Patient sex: M
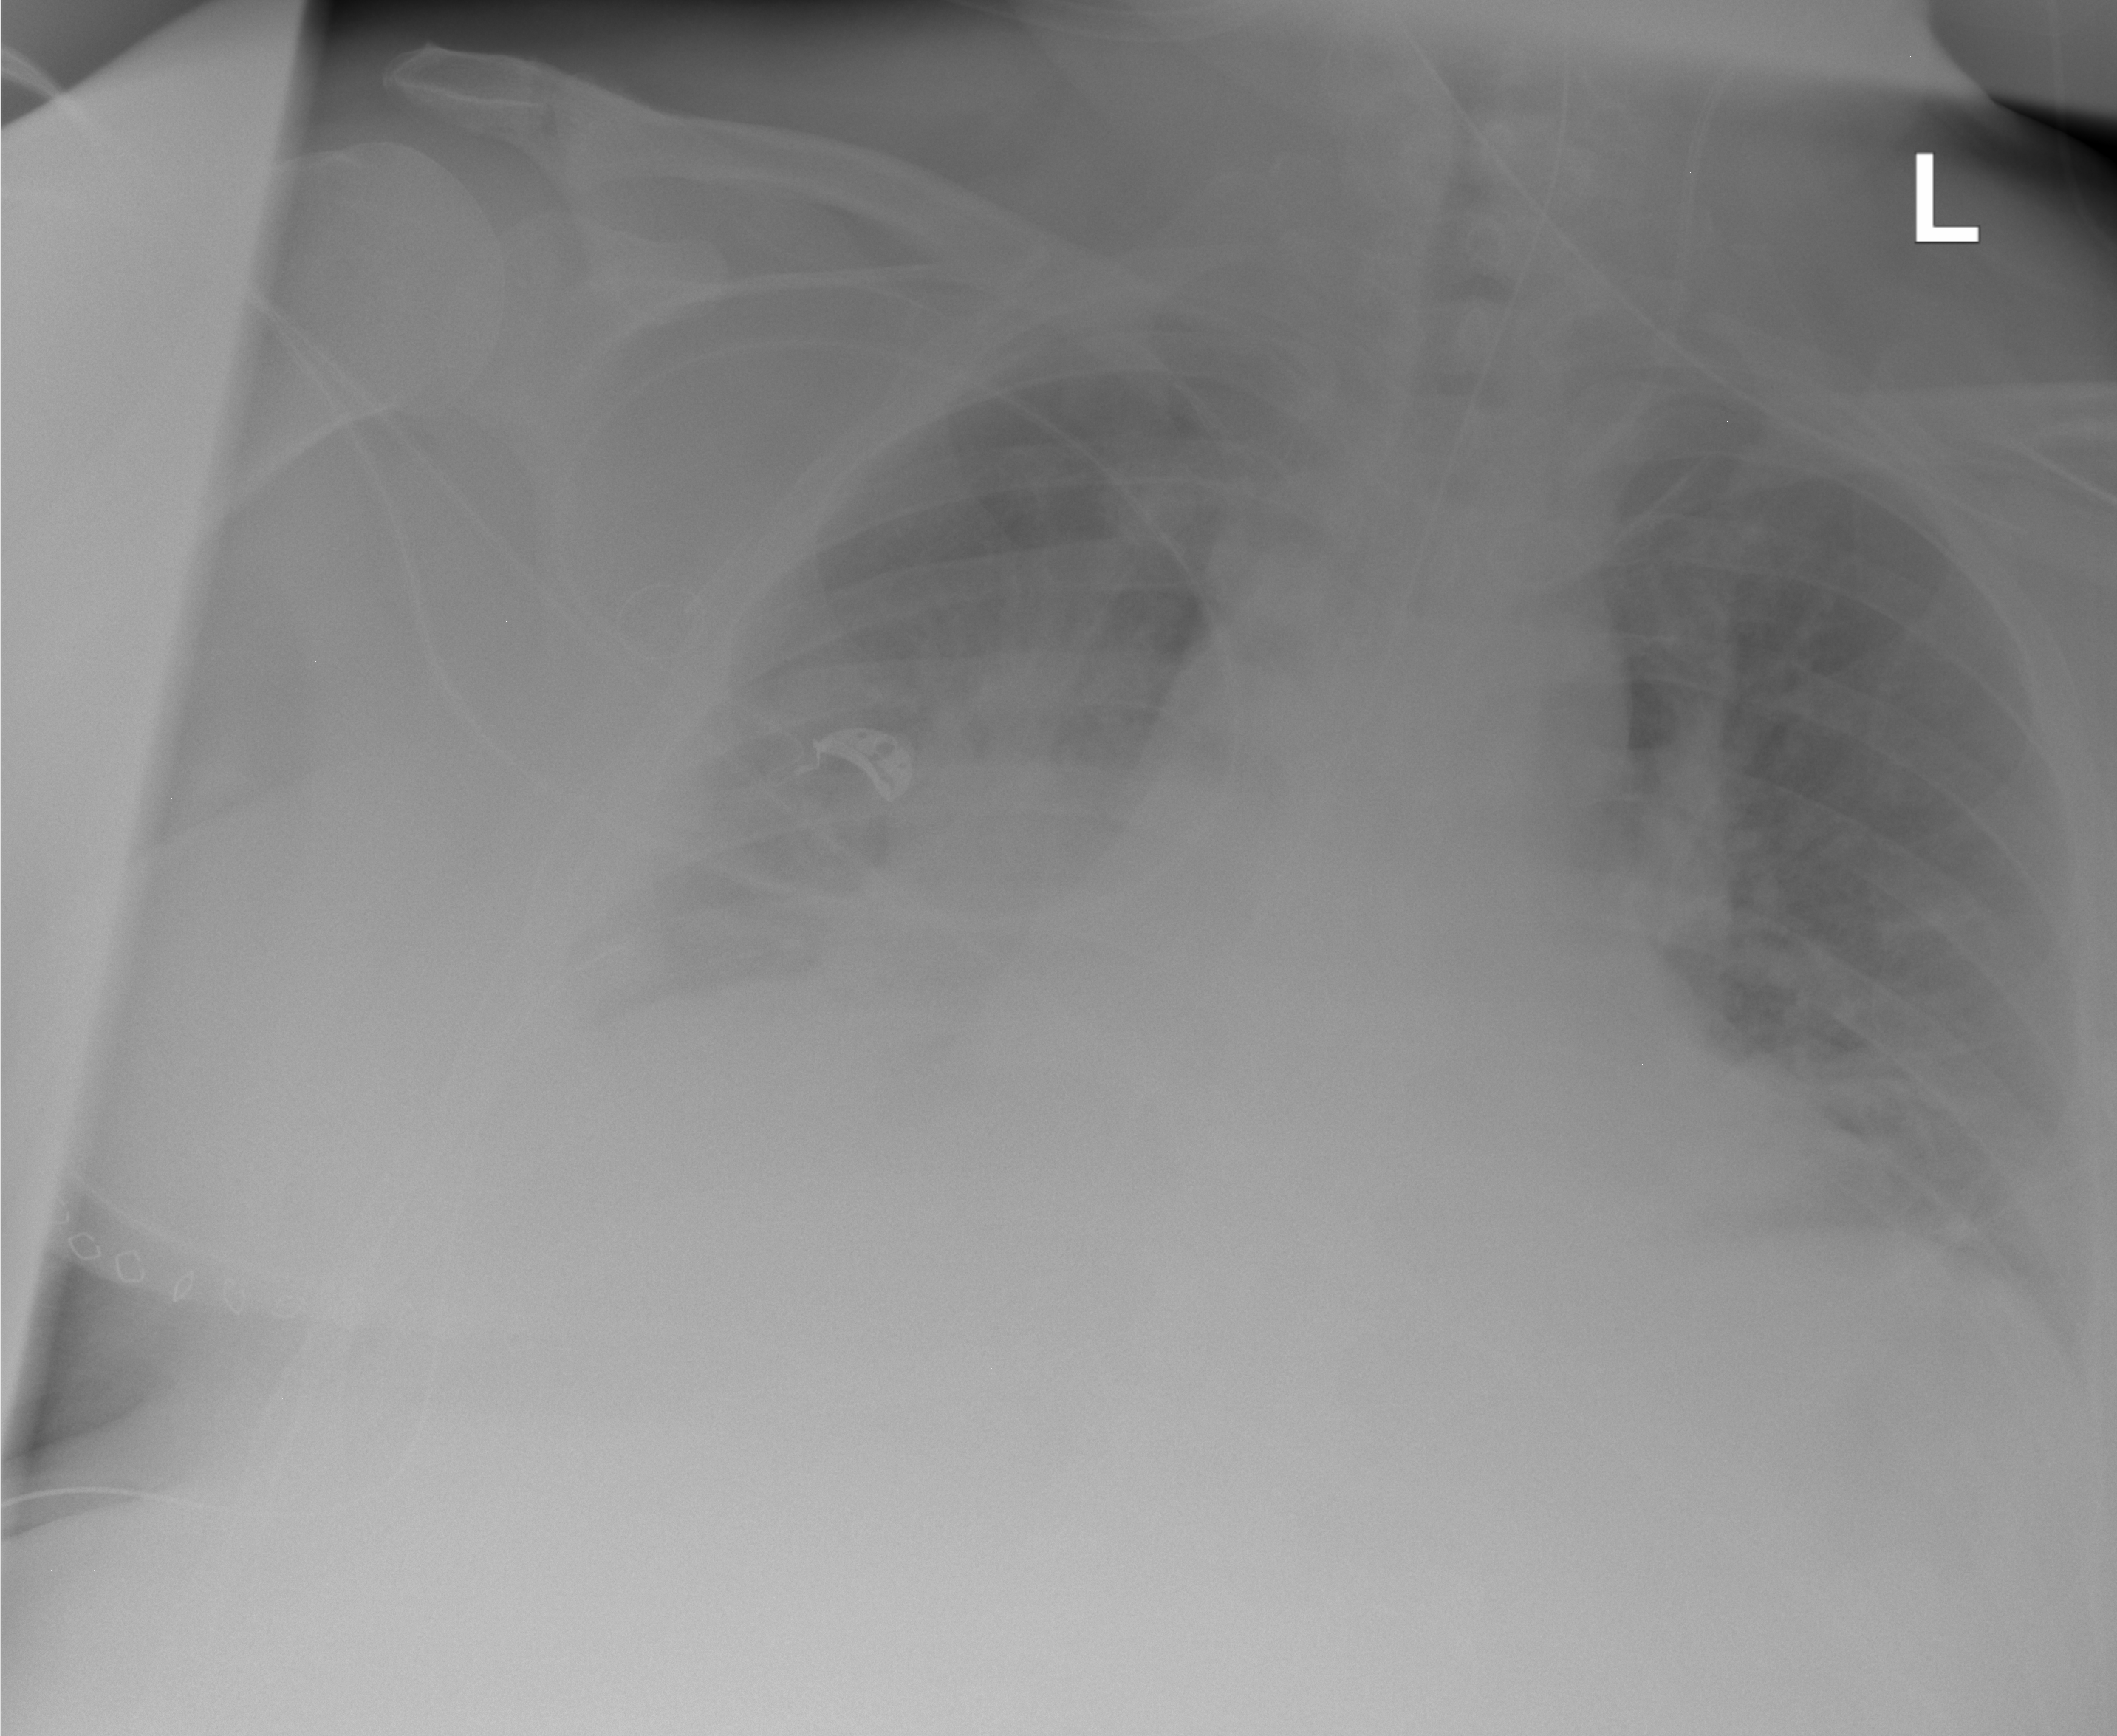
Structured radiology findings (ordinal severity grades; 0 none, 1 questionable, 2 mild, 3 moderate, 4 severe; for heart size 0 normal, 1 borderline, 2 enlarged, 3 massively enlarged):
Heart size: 2
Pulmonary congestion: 3
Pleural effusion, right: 2
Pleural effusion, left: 2
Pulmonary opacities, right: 3
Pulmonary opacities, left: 2
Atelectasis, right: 2
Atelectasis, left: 2